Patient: sex M, age 32
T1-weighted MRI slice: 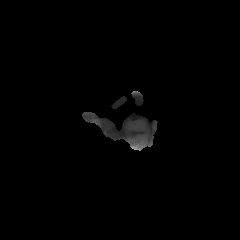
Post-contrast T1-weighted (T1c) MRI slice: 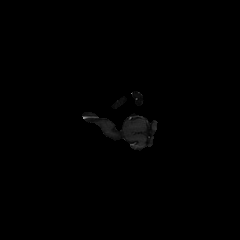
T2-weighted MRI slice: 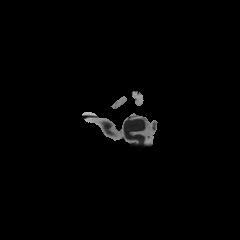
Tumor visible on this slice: no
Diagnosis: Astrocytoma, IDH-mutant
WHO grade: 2